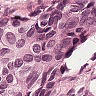
Metastatic tissue present: yes